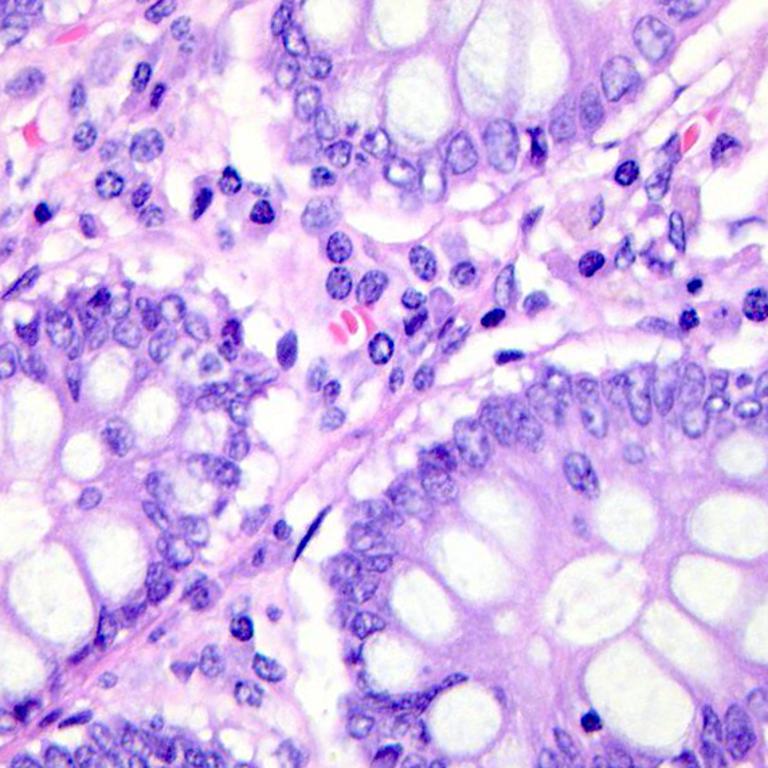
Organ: colon
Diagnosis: benign